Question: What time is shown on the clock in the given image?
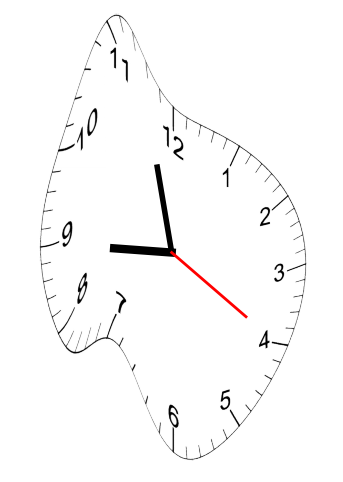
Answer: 08:57:20